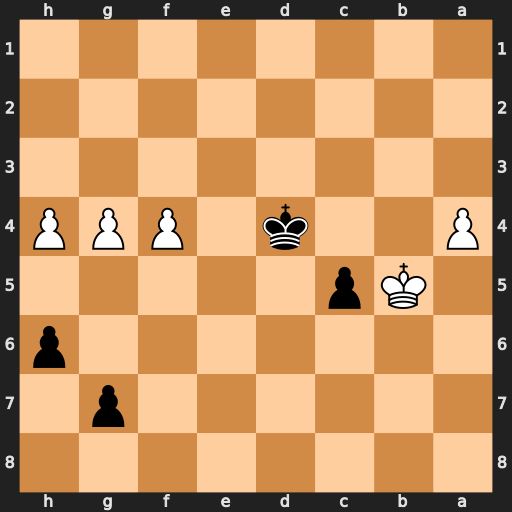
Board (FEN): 8/6p1/7p/1Kp5/P2k1PPP/8/8/8
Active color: b
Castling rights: -
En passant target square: -
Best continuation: c4 a5 c3 a6 c2 a7 c1=Q